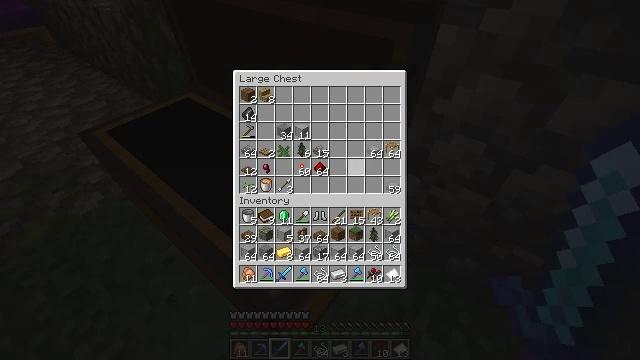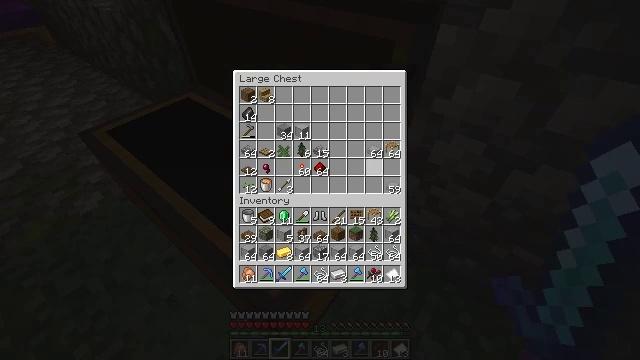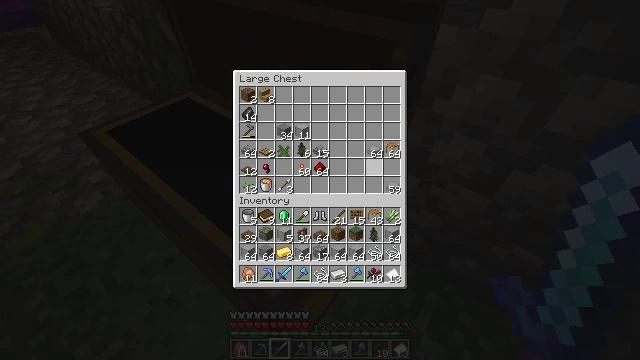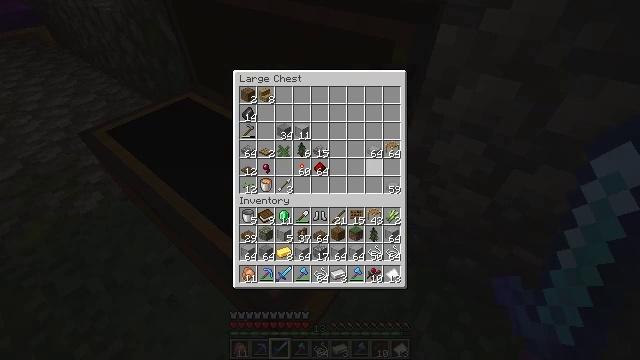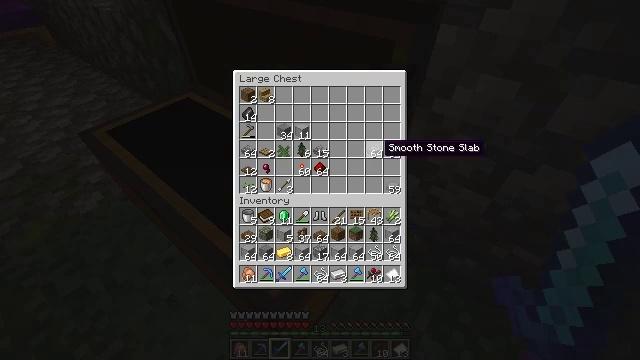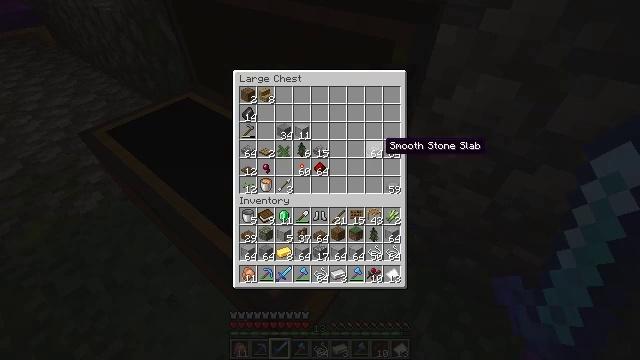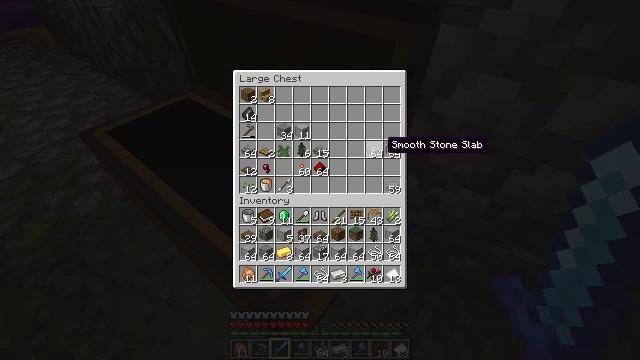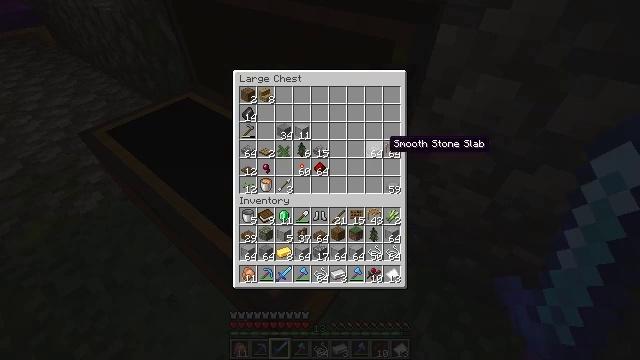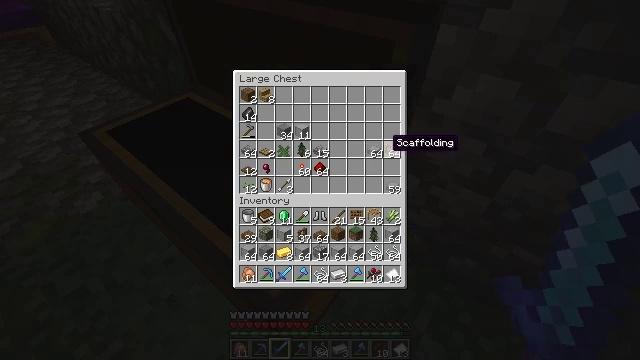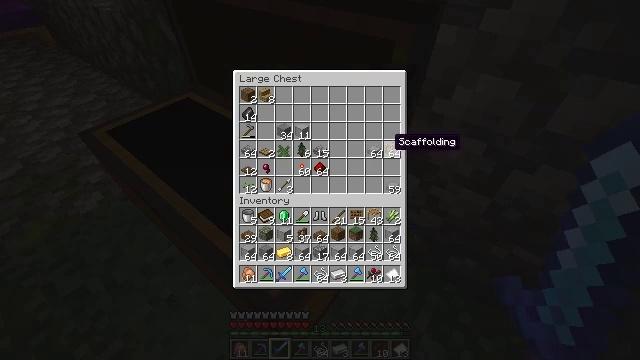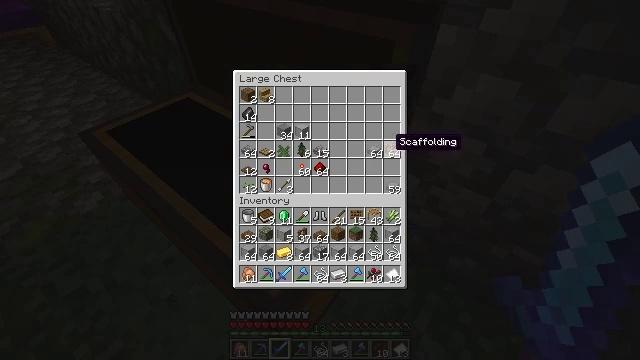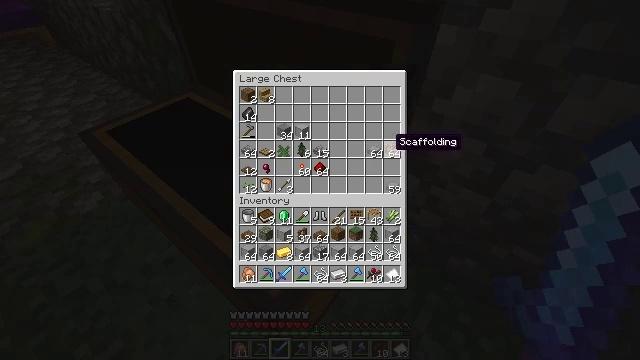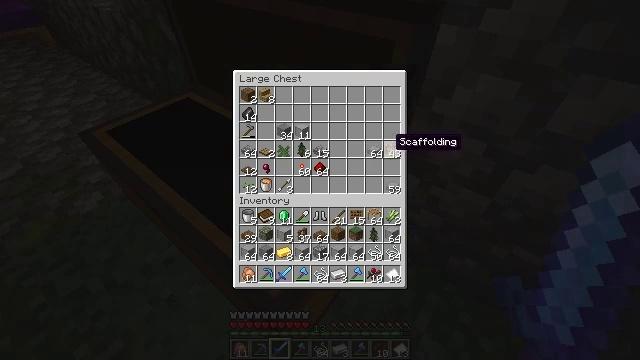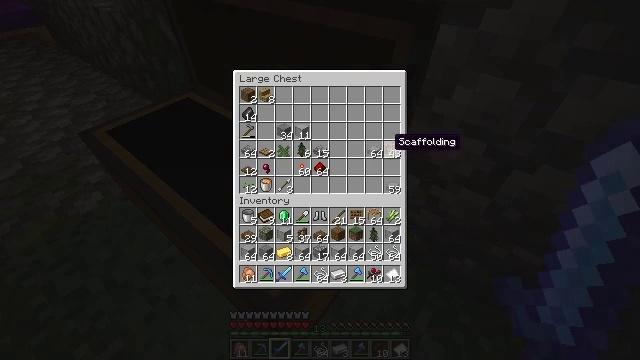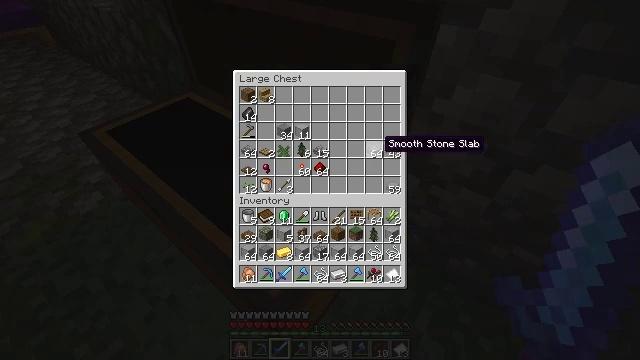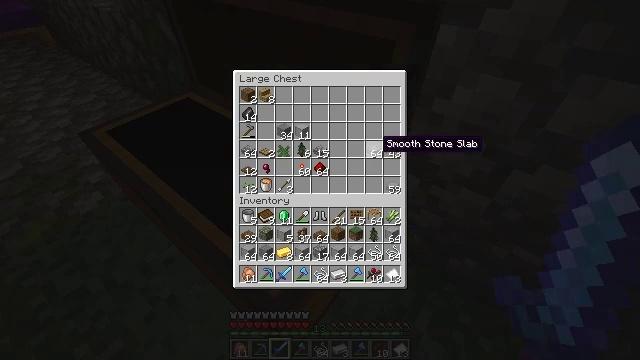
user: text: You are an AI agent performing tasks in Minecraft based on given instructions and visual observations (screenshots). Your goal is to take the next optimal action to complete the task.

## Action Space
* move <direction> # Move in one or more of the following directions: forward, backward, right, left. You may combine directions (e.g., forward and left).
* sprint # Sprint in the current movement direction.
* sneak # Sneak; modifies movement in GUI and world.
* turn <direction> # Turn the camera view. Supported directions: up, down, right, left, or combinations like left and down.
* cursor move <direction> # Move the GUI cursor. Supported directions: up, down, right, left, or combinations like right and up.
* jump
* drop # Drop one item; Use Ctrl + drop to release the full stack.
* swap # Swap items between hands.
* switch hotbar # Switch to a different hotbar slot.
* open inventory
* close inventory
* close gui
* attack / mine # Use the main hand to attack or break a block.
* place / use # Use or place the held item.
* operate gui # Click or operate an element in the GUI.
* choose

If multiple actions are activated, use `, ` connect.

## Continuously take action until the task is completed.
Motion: motion action
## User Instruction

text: Shatter the glass to collect it.
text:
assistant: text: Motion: sneak, turn right
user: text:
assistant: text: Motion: sneak
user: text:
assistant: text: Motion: sneak
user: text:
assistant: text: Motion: sneak
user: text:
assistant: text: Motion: sneak
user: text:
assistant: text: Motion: sneak
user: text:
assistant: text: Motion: sneak
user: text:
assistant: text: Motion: sneak
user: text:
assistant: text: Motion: sneak
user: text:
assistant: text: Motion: sneak
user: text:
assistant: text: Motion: sneak
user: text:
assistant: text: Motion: sneak, attack / mine
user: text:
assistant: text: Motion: sneak, attack / mine
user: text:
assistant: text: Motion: sneak, turn left
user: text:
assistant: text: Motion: sneak
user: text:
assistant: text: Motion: sneak
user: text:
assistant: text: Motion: sneak
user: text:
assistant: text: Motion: sneak, attack / mine
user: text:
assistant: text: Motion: sneak, attack / mine
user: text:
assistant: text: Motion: sneak, attack / mine
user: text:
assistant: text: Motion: sneak, turn left
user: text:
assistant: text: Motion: sneak, turn left
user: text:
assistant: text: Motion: sneak, turn left
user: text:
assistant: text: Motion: sneak
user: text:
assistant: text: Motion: sneak
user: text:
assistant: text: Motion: sneak
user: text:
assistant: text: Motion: sneak
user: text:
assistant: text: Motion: sneak, attack / mine
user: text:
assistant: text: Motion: sneak, attack / mine
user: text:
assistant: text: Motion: sneak, attack / mine